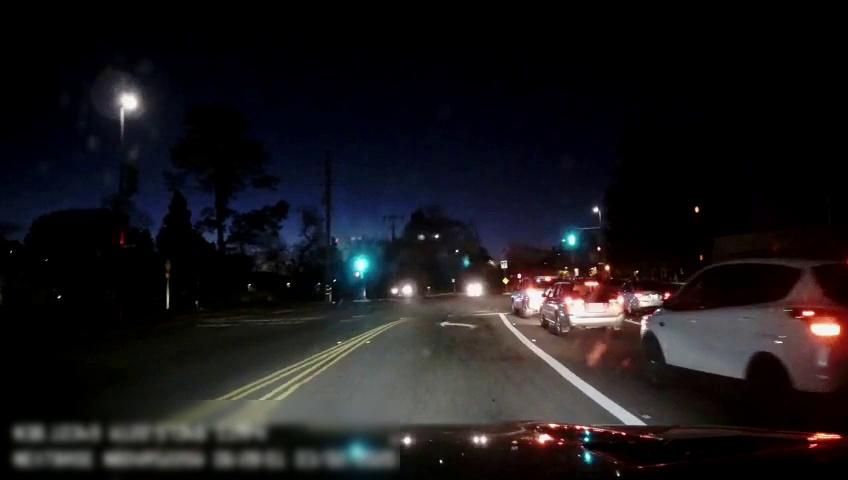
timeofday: Night
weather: Cloudy
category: Drivable Space
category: Vehicles | Car
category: Vehicles | SUV
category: Vehicles | SUV
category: Vehicles | SUV
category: Vehicles | SUV
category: Lanes | Current Lane
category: Lanes | Opposite Lane
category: Lanes | Alternate Lane
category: Lanes | Current Lane
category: Traffic | Lights
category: Traffic | Lights
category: Traffic | Lights